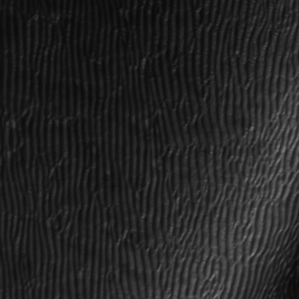
Label: frost